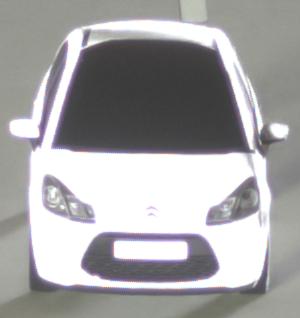
Make: Citroen
Model: C3 1.1
Detailed model: C3 (II)
Model produced from: 2010/01
Model produced until: 2012/03
Doors: 5
Color: white
Road condition: dry road
Daytime: midday
Contrast: medium contrast